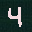
Label: 4